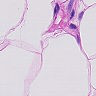
Metastatic tissue present: no